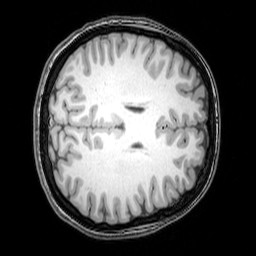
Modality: T1w
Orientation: axial
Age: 24
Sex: female
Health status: healthy
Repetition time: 0.081 s
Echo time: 0.037 s